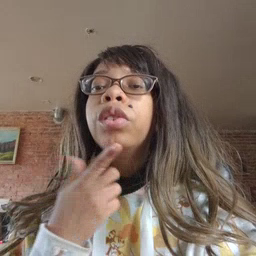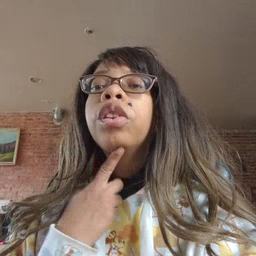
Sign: thirsty